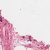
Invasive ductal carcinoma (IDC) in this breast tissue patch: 0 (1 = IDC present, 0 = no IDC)